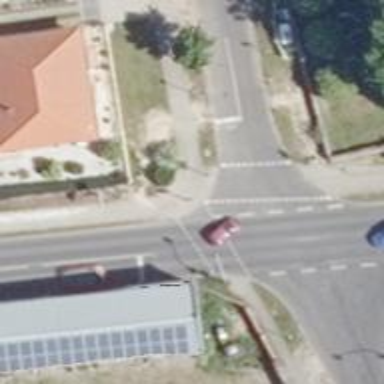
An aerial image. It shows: Asphalt footway with marked crossing equipped with traffic signals.